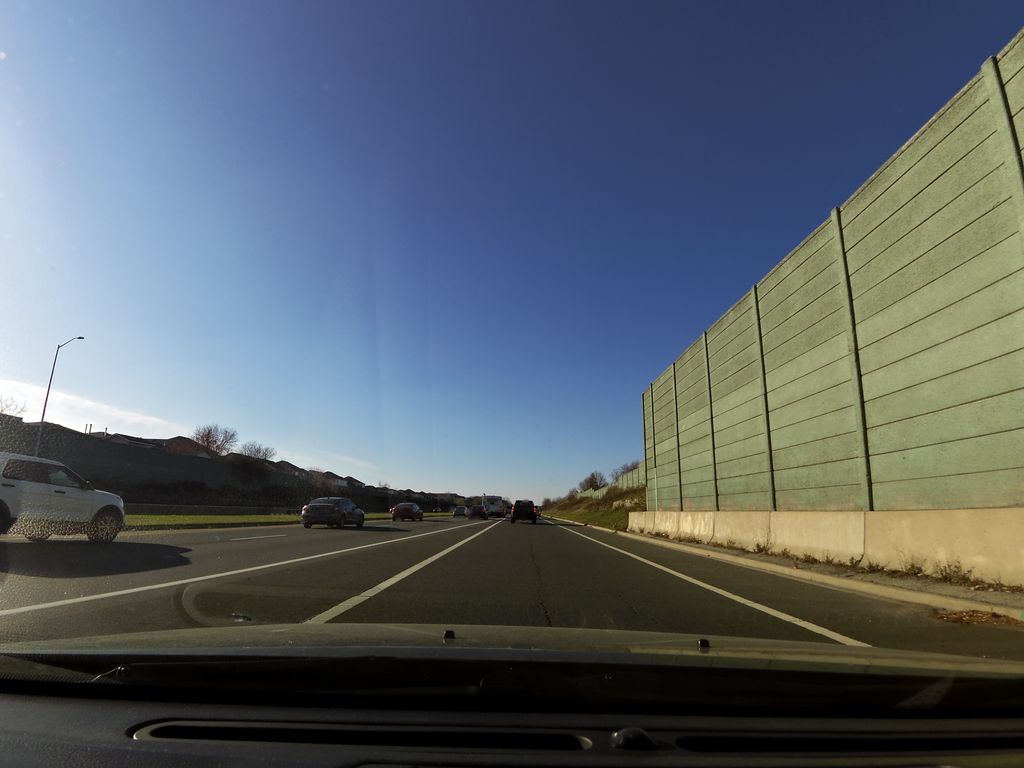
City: hamilton